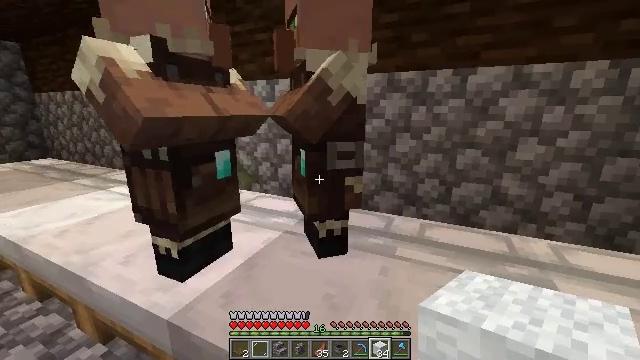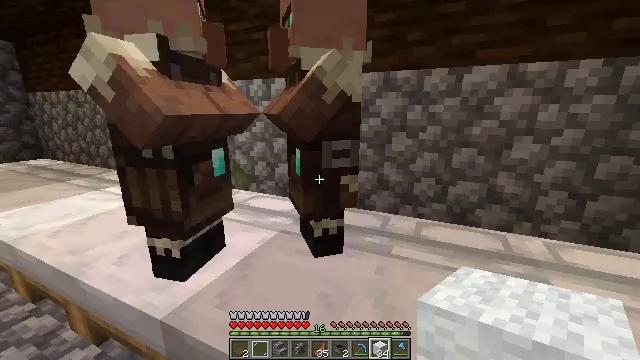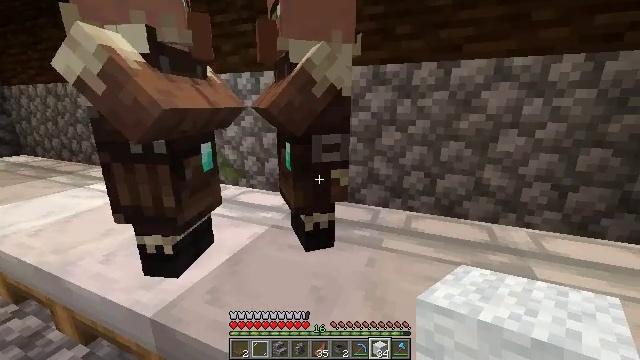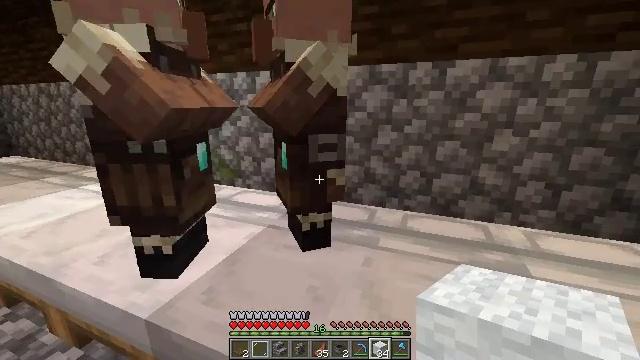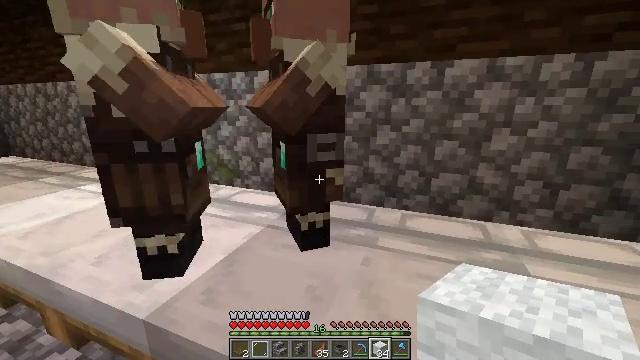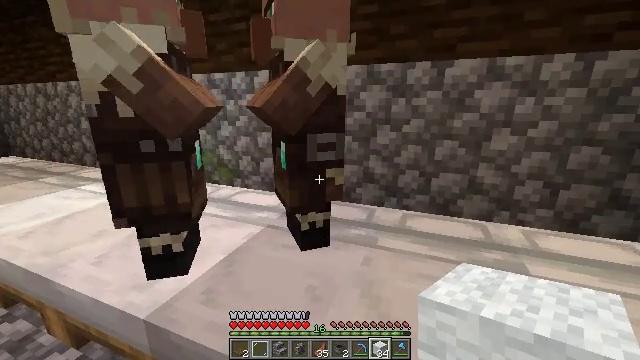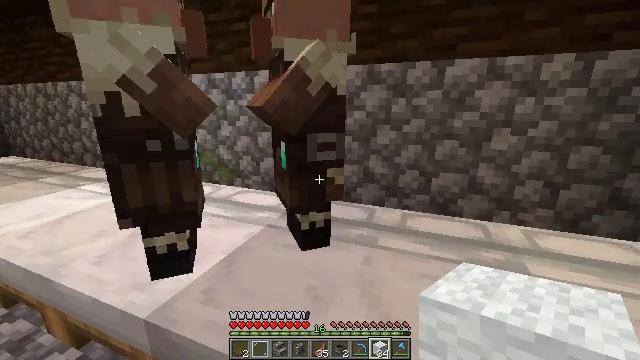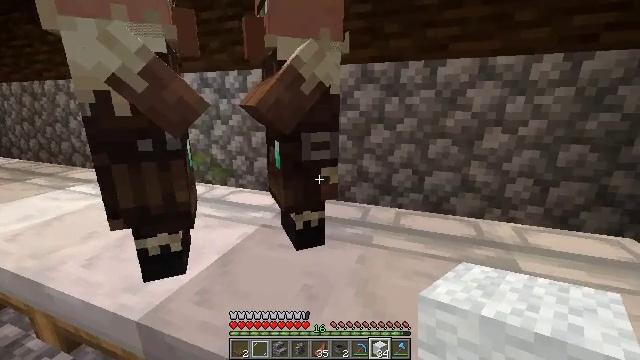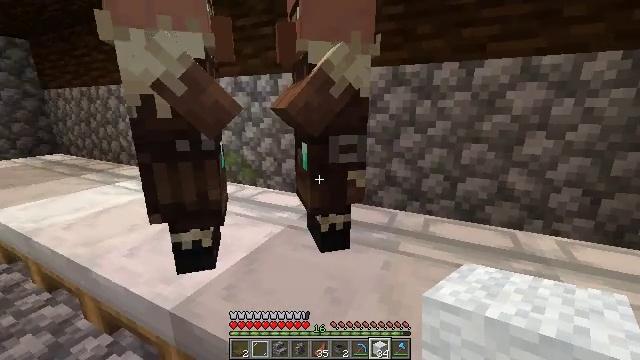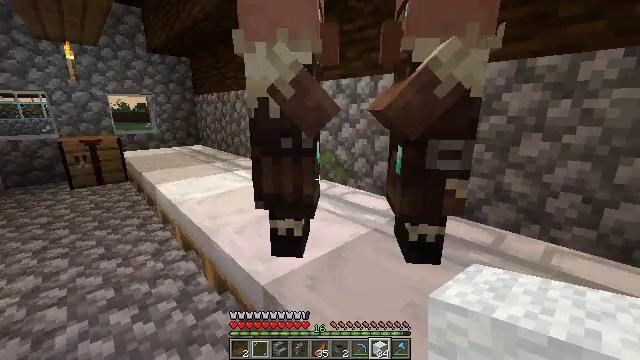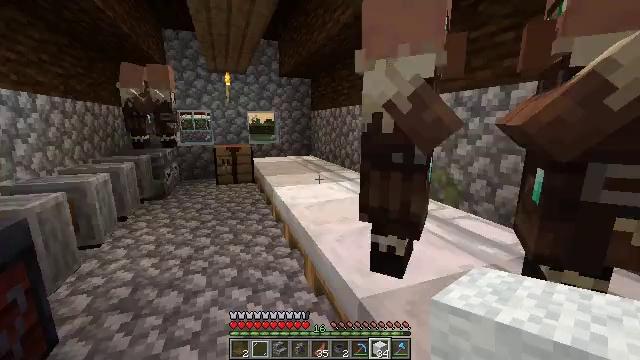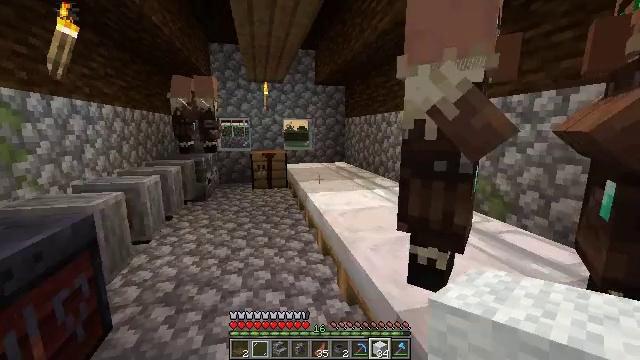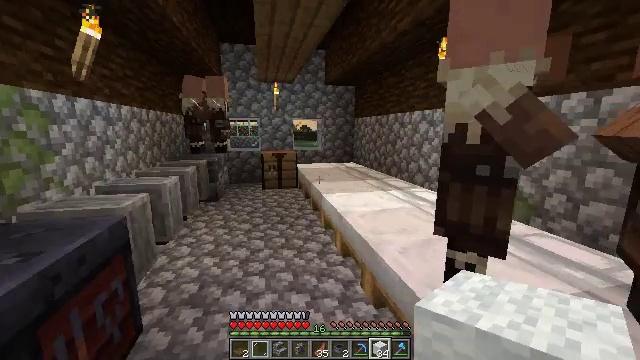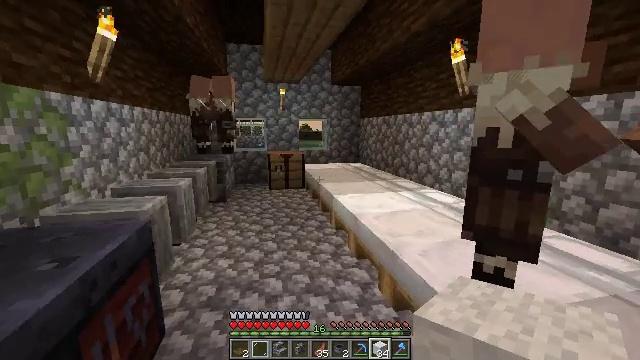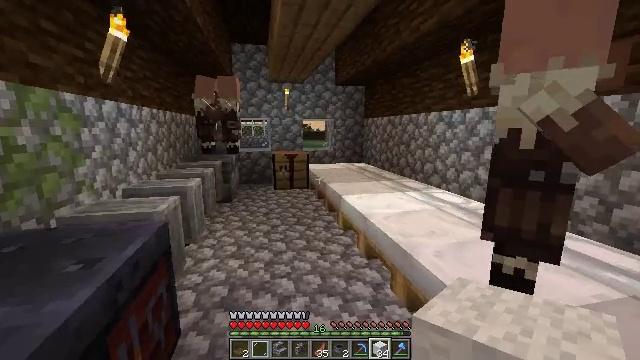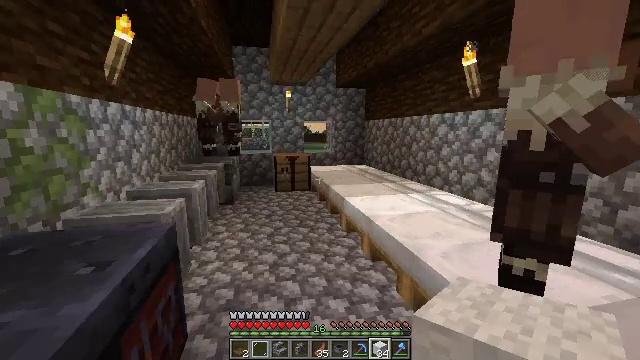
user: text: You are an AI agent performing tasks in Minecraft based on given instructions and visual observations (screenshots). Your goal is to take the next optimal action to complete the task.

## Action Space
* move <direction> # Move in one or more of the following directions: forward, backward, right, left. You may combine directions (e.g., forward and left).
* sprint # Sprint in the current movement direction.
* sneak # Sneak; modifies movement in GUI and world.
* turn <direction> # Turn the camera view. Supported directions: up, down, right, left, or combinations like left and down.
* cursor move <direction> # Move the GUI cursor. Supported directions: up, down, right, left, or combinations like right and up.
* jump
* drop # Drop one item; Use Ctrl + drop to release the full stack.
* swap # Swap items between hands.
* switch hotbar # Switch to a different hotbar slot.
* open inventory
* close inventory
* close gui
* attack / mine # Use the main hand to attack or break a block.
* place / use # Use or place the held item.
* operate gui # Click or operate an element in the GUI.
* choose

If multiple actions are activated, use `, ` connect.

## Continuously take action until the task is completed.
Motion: motion action
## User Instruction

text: Mine the blue bed to pick it up.
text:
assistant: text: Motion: no_op
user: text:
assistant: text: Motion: turn right and down
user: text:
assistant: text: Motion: no_op
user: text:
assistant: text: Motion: no_op
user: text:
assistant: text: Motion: no_op
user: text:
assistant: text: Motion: no_op
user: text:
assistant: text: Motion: turn right
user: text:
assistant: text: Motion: turn left
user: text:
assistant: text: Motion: turn left
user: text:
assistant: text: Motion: move left, turn left and up
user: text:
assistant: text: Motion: move left, turn left and up
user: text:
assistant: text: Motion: move left
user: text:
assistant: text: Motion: move left
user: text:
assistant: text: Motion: no_op
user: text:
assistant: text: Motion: no_op
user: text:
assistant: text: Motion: no_op
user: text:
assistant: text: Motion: no_op
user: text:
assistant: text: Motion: turn left
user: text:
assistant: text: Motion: turn left
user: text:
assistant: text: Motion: turn left
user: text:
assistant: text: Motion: move forward, turn left
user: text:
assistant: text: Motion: move forward and move left, turn left
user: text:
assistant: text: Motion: move forward and move left
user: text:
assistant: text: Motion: move forward and move left
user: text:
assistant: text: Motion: move forward and move left, jump
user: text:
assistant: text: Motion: move forward and move left, jump
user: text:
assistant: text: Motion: move forward and move left, jump
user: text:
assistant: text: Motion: move forward and move left, jump
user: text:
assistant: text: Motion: move forward and move left, jump
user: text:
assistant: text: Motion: move forward and move left, jump